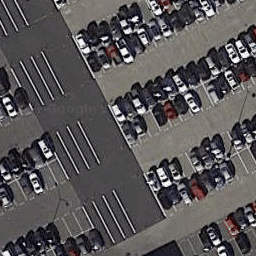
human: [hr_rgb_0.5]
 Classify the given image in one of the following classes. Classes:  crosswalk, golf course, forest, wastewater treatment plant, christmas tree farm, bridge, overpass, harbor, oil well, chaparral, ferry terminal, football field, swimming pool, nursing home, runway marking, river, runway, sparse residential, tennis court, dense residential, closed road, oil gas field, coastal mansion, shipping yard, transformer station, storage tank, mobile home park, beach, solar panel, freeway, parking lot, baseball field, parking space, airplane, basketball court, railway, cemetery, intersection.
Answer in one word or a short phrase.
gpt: parking lot